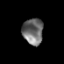
Tissue: prostate
Cell type: T cells
Senescence score: 0.3531
Nuclear area (px): 531
Mean DAPI intensity: 109.352